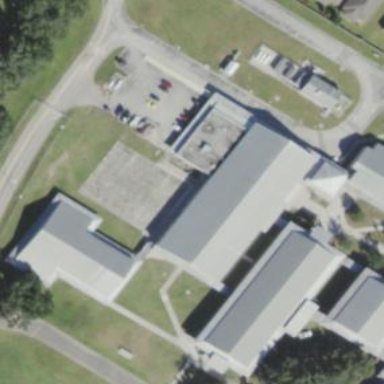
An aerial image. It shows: Multi-sport center building that also serves as hurricane shelter.